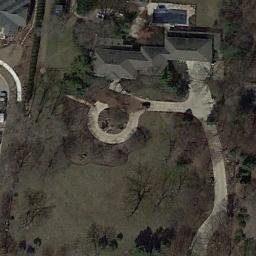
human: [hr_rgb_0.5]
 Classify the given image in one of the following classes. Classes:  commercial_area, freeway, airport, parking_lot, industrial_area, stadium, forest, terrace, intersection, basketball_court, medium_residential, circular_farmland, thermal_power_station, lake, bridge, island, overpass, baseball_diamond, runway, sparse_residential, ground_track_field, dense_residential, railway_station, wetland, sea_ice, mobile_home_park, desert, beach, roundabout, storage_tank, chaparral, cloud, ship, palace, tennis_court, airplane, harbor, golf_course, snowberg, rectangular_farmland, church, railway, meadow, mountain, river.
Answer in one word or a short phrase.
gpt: sparse_residential